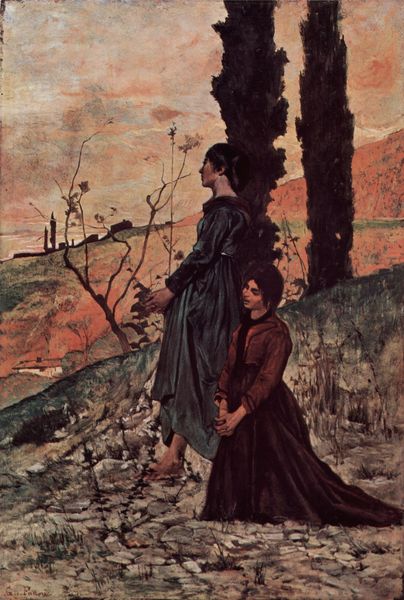
Titel: Abendgebet
Künstler: Giovanni Fattori
Standort: Genova
Institution: Collezione Taragoni
Schlagwörter: baum, berg, blau, blätter, dunkel, fuß, gemälde, himmel, laub, mann, nackt, wolken, aquarell, baumstämme, bäume, frauen, grün, landschaft, menschen, mädchen, ocker, stadt, äste, abend, braun, damen, fenster, frau, grau, hell, kleid, kleider, licht, orange, schwarz, blick, dach, gras, haus, rot, weg, wiese, wolke, rock, symbolismus, jung, arm, falten, gesicht, mensch, stehen, stein, steine, trauer, bild, hals, hände, öl, ast, baumstamm, dämmerung, erde, feld, ferne, horizont, häuser, hügel, kalt, natur, pappeln, stamm, strauch, zweige, busch, kirche, rauch, sonne, sträucher, boden, stehend, gewänder, kind, paar, pflanze, rosa, tal, wald, anhöhe, garten, zypressen, bewölkt, füße, italien, zwei, abhang, trocken, fels, hang, dorf, lila, sonnenuntergang, kahl, klein, herbst, winter, silhouette, stille, falte, jugendstil, junge, warten, still, abendrot, waldrand, barfuss, spaziergang, zweig, zypresse, wolkig, knien, hodler, beten, gebet, liebespaar, flehen, knieend, kniend, dornen, worpswede, gesträuch, grashalm, kraut, baäume, egon schiele, bodenlang, abendgebet, sinnen, dankbarkeit, dreußen, lendschaft, bodenrisse, sonnenunterganbg, kirchturmn, arm+, zypessen, abewnd